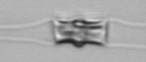
Label: Chaetoceros_didymus